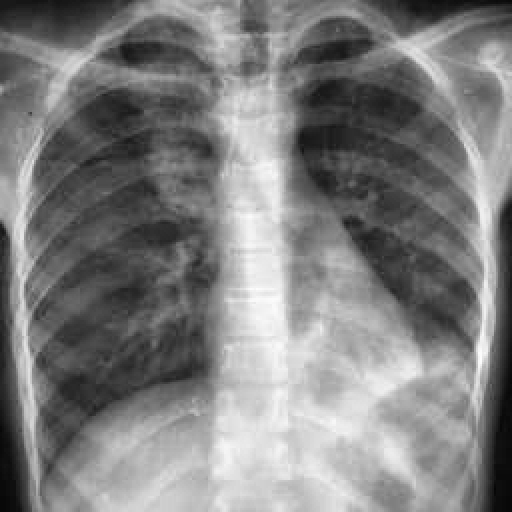
Finding: TUBERCULOSIS